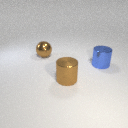
large brown metal sphere behind large brown metal cylinder